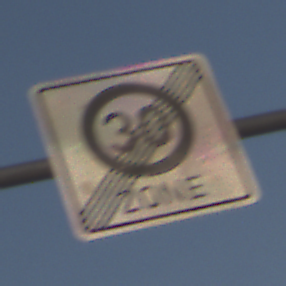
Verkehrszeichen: EndeZone30
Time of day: SunriseSunset
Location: Outdoor (Nature)
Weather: PartlyCloudy
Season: NotSpecified
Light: Natural